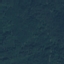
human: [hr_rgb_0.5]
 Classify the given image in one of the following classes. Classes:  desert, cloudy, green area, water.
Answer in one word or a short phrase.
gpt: green area